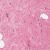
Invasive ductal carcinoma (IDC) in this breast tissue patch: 0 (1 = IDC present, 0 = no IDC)